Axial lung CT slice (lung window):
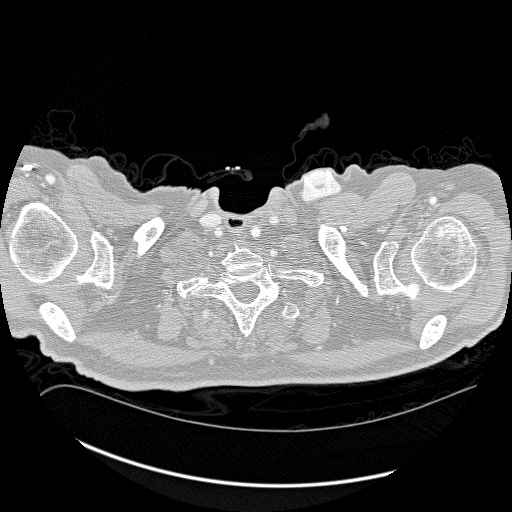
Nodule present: no